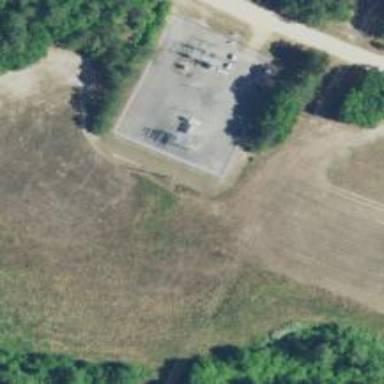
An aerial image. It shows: There is distribution substation enclosed by fence.